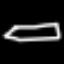
Label: pencil